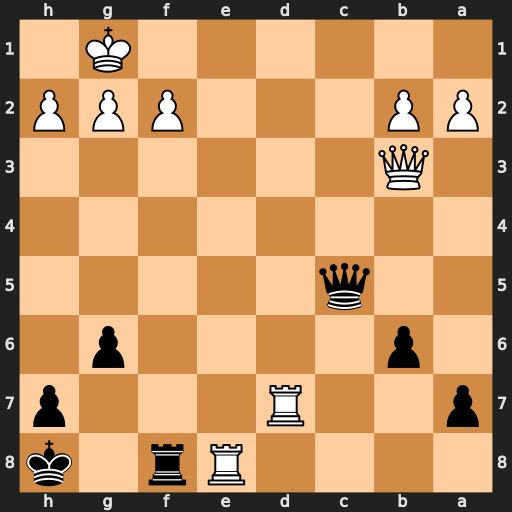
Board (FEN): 4Rr1k/p2R3p/1p4p1/2q5/8/1Q6/PP3PPP/6K1
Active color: b
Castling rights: -
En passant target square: -
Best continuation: Qxf2+ Kh1 Qf1#